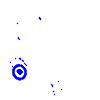
Particle: electron